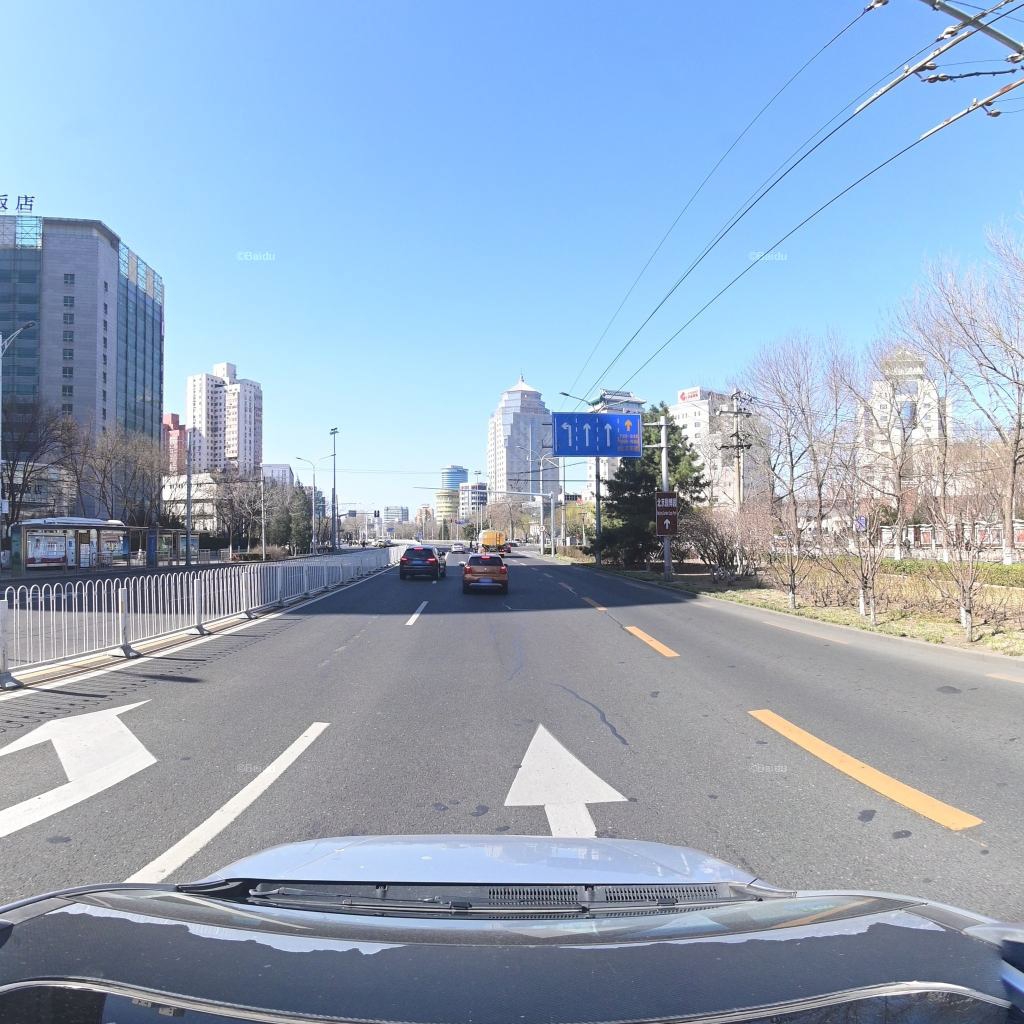
Region: Fengtai
Road damage annotations: longitudinal patch, longitudinal patch